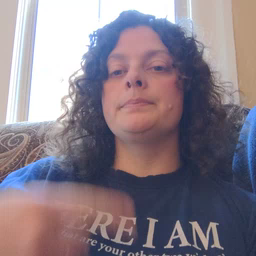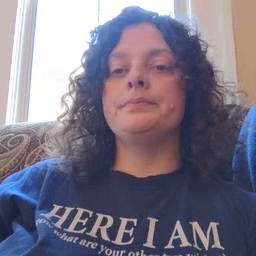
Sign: mouse